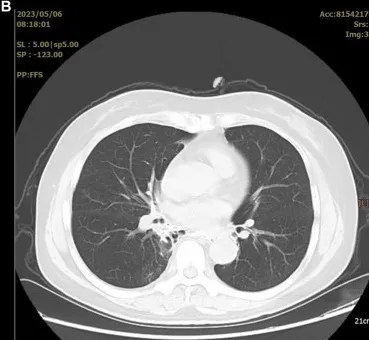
The before and after comparison of the arterial embolization treatment for the lesion. (A,C) A consolidation shadow can be seen in the right lung before the treatment.
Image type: radiology (ct)